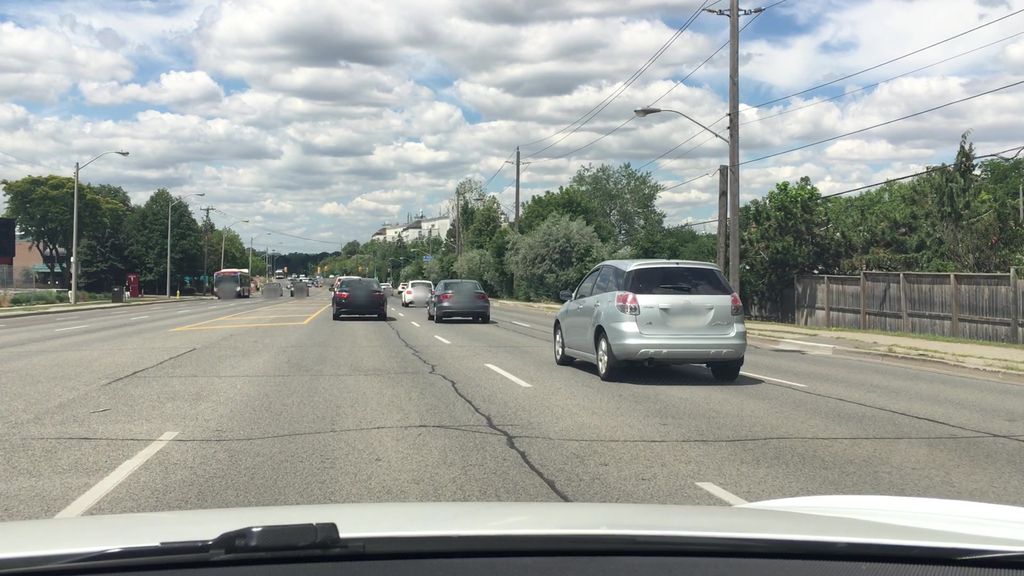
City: toronto